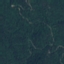
Land use / land cover: Forest